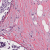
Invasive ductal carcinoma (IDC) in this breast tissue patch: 0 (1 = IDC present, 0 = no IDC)